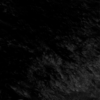
Label: not_dusty